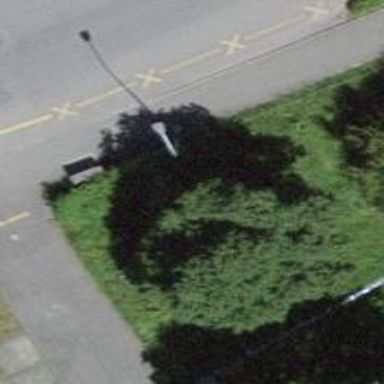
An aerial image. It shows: Avenue of broadleaved trees.